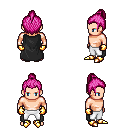
a pixel art fantasy rpg character, male body template, human, light skin, black cape, white pants, pink short topknot hairstyle, gold gloves, gold boots, four views (front, back, left, right), 2x2 character sprite sheet, small pixel art, hard edges, no anti-aliasing